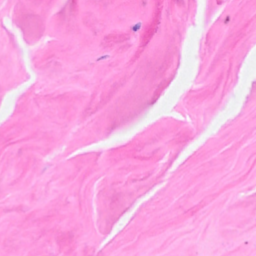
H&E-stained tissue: Breast